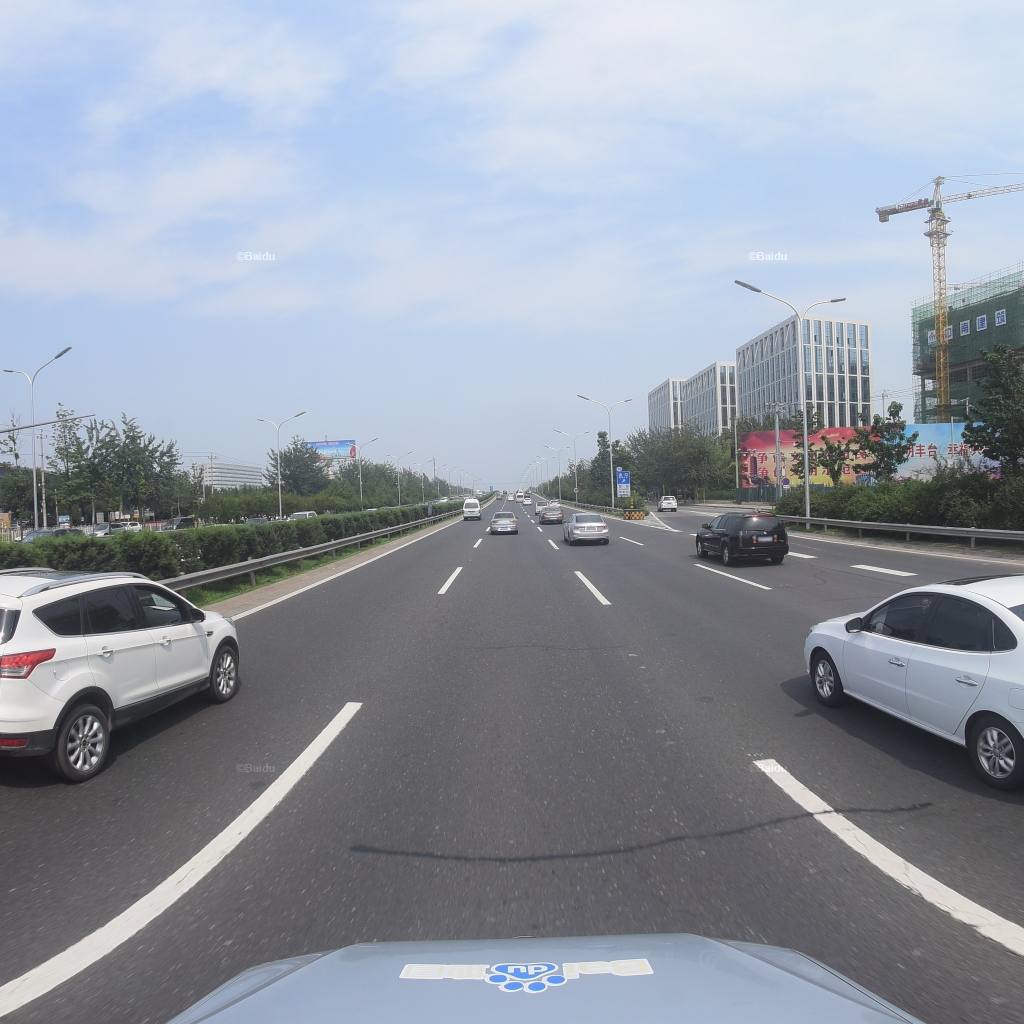
Region: Fengtai
Road damage annotations: transverse patch, transverse patch